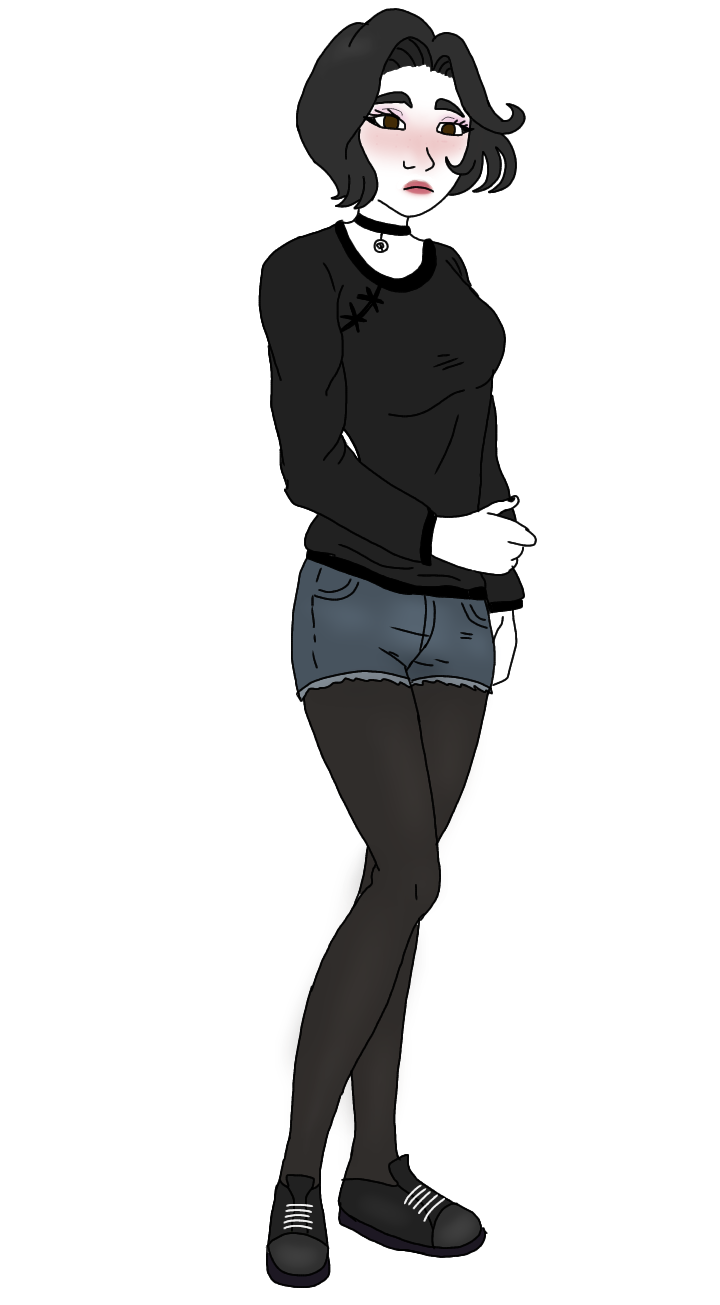
Label: 5_Doomer_Girl